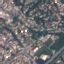
Label: Residential